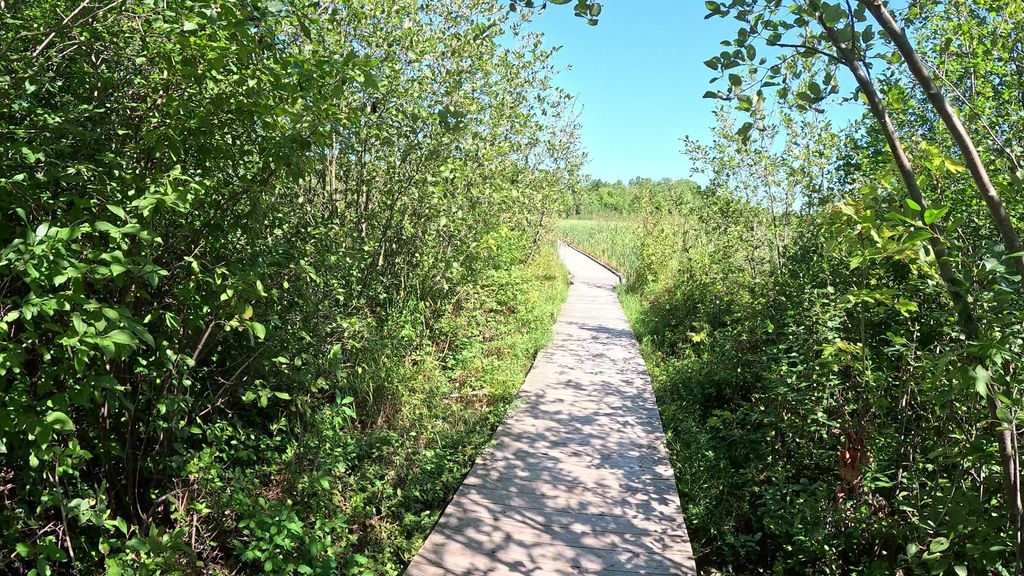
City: ottawa-gatineau